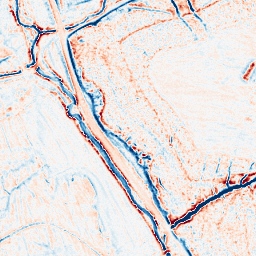
Category: edge_preserving
Decomposition family: anisotropic_diffusion
Decomposition parameters: iterations: 10
kappa: 10
gamma: 0.2
Upsampling method: bilinear
Upsampling parameters: scale: 8
Upsampling scale: 8